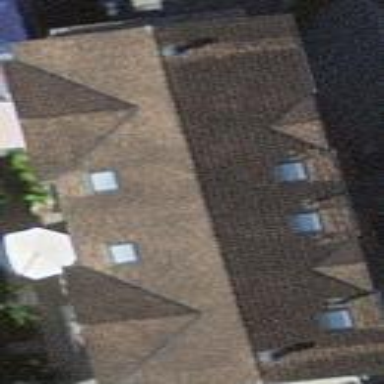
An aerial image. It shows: Building with tiled roof.